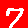
Digit: 7